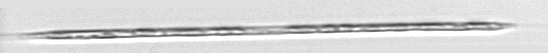
Label: Rhizosolenia